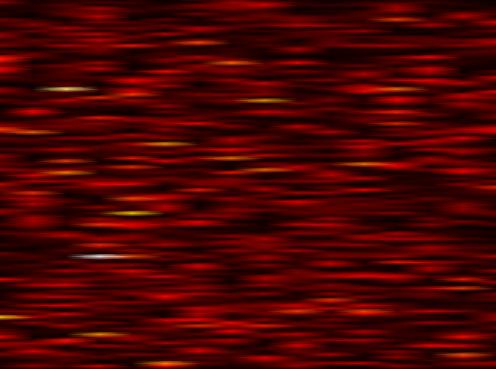
Label: WOLA